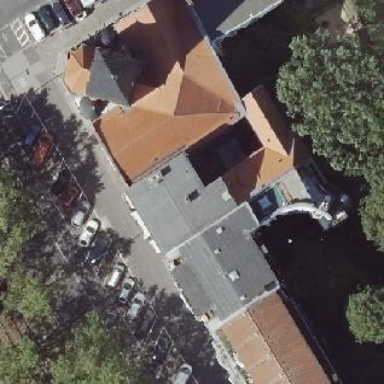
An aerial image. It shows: Religious building.